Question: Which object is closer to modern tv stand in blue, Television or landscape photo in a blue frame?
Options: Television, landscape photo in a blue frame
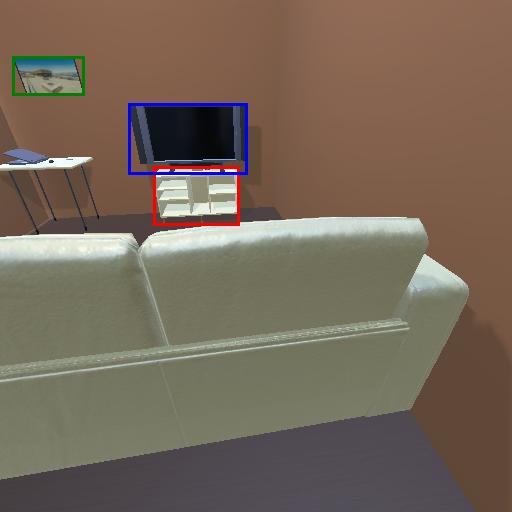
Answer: Television